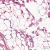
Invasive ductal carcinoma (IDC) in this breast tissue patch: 0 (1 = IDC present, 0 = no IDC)